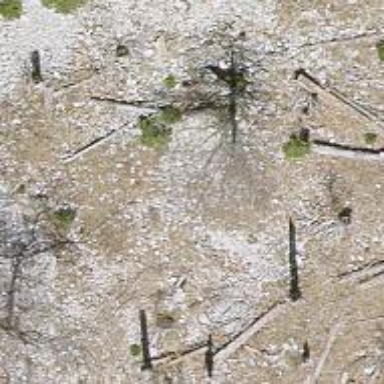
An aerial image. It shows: Single tag "natural: tree."